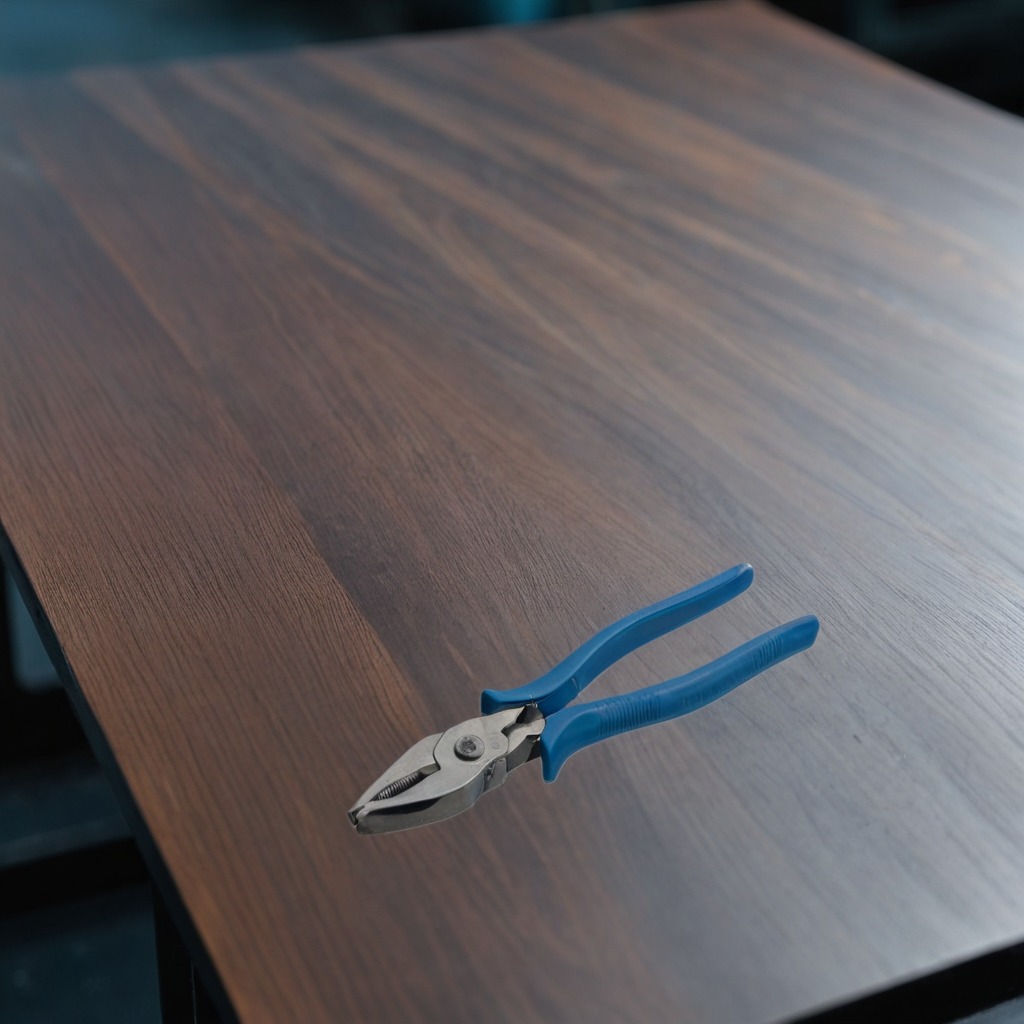
A plier is lying on a table with burn marks in a small garage at twilight.